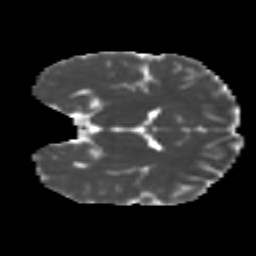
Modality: MD
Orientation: coronal
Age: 12
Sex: male
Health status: ill
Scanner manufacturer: ge
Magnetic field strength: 3 T
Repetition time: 6.752 s
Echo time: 0.079 s